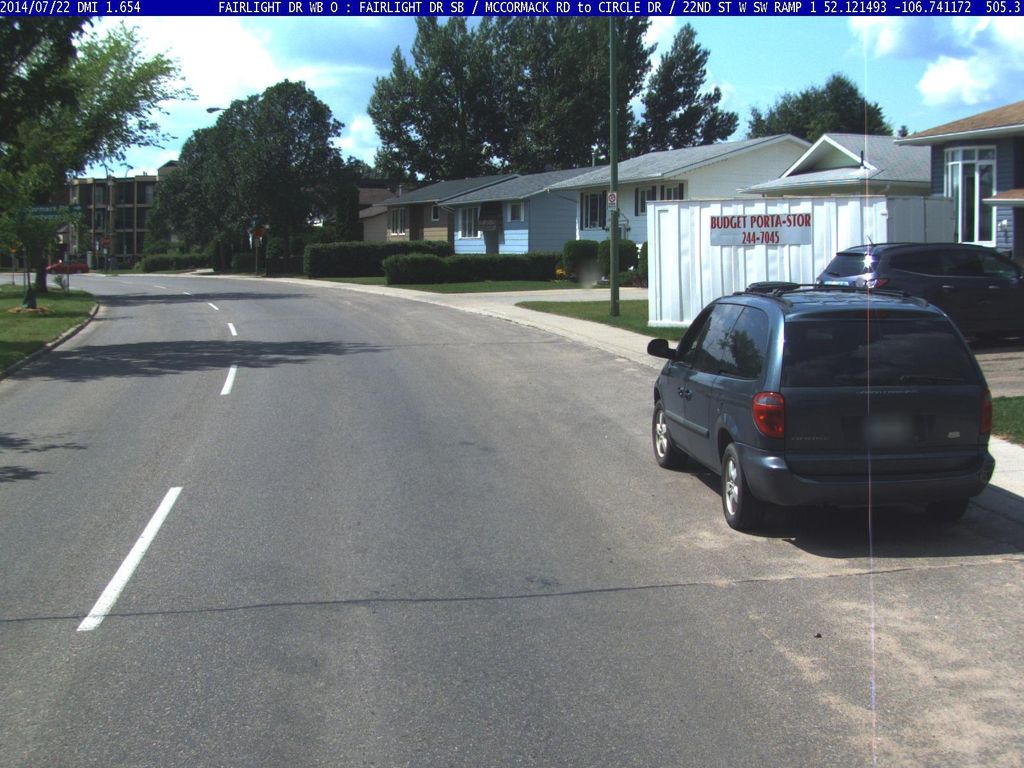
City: saskatoon